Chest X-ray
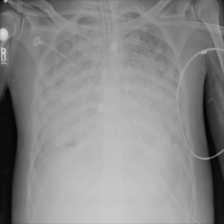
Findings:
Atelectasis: negative
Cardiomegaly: negative
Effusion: negative
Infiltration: negative
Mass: negative
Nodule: negative
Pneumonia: negative
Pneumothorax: negative
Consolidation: negative
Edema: negative
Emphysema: negative
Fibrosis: negative
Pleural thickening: negative
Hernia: negative